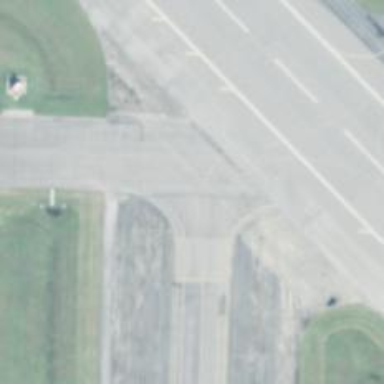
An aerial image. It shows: View of taxiway at the airport.